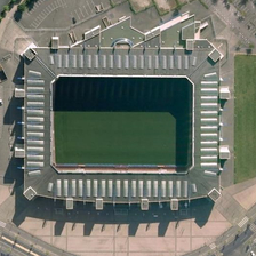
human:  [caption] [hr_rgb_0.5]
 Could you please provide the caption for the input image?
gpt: The road and several parking lots are all near the rectangular stadium.

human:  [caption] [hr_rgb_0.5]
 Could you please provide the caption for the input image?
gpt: A road and some parking lots are near a rectangular stadium.

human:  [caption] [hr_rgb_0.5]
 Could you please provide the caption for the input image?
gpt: This road and several parking lots are close to the rectangular stadium.

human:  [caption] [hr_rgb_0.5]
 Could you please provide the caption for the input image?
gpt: A street and several parking lots are located near a rectangular stadium.

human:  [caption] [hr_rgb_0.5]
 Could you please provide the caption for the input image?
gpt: Many streets and parking lots are near the rectangular stadium.